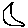
Label: moon